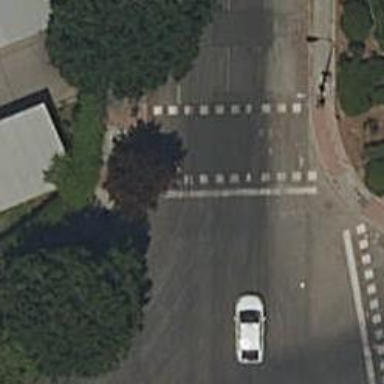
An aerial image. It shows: Road crossing with traffic signals.